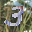
Label: 3